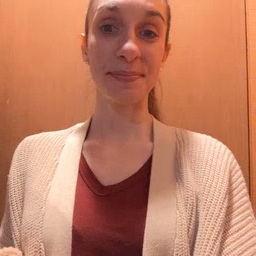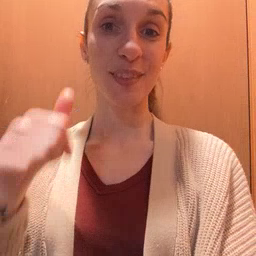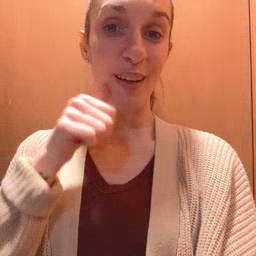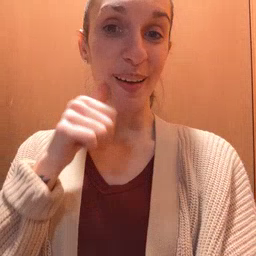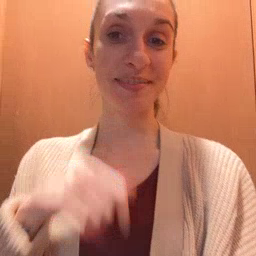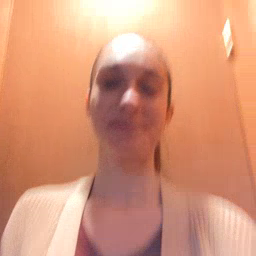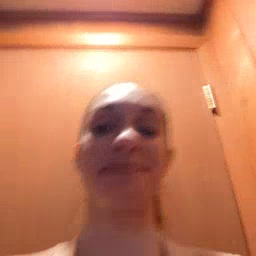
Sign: girl